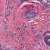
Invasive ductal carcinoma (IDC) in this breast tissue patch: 1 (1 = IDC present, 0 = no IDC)